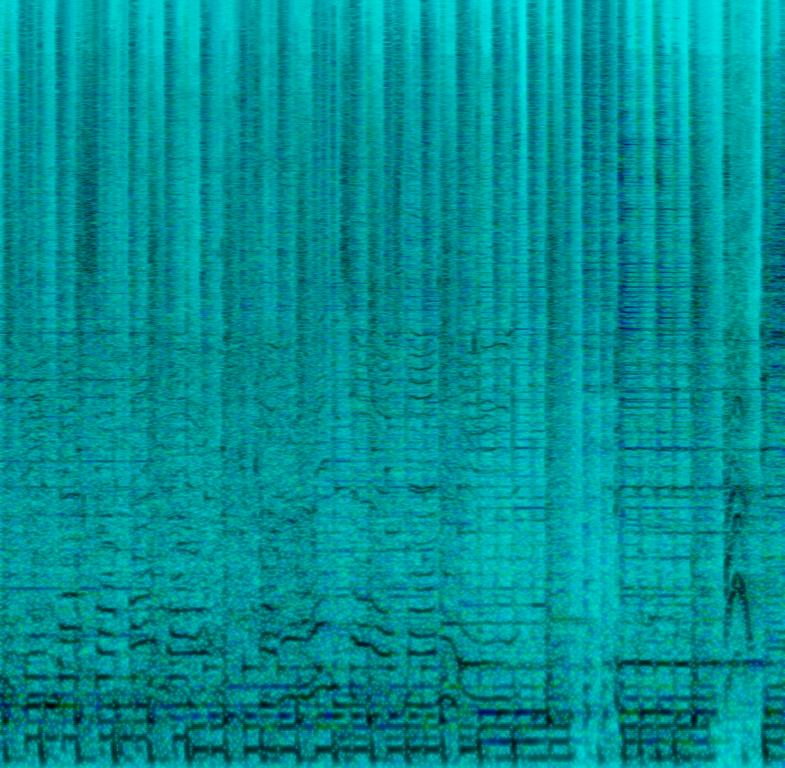
The low quality recording features a rock song that consists of a passionate female vocal singing over shimmering hi hats, punchy snare, mellow kick hits, uptempo acoustic rhythm guitar, groovy bass and some crowd talking sounds in the background. It sounds energetic, happy and addictive.